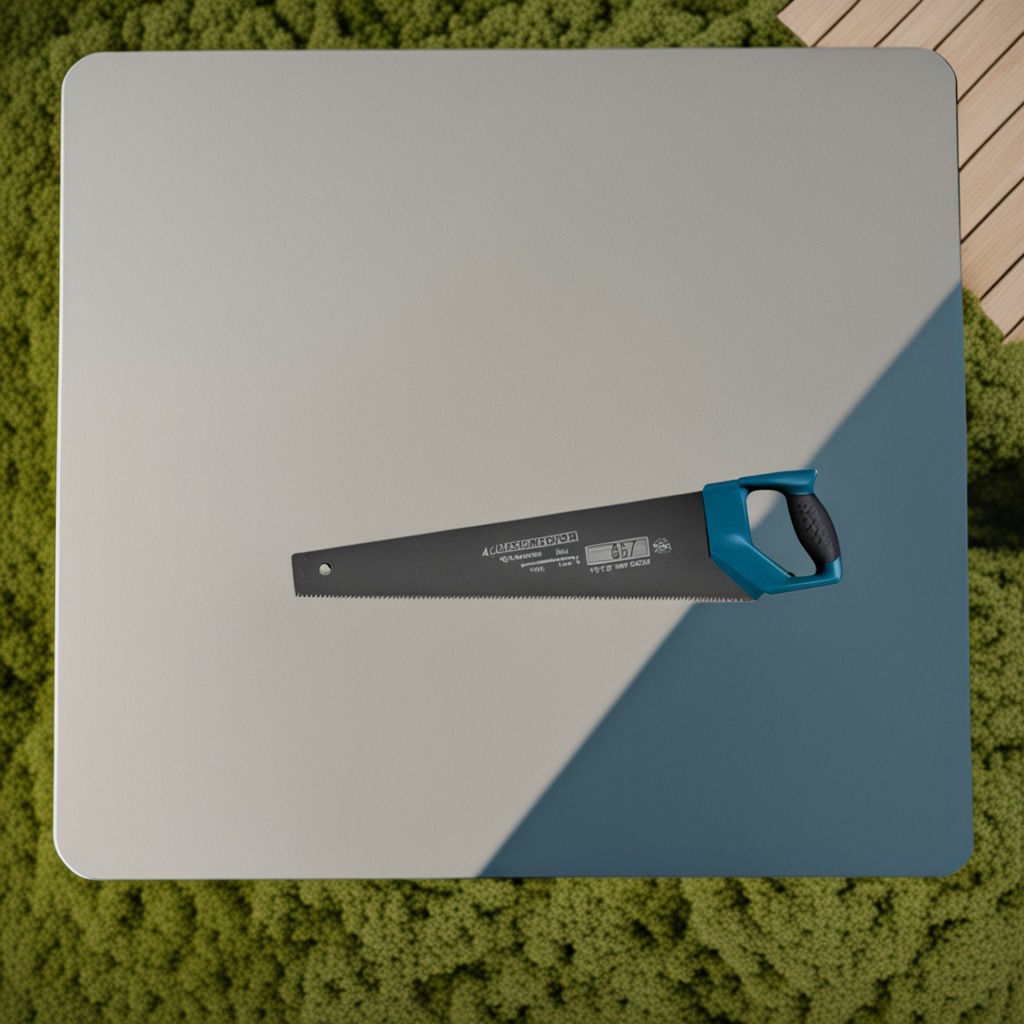
A handheld metal saw is lying on the table.